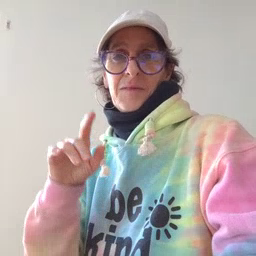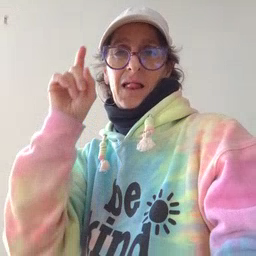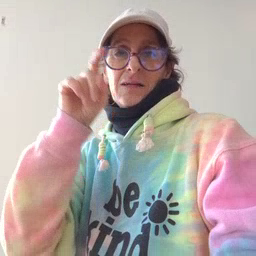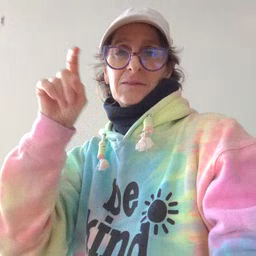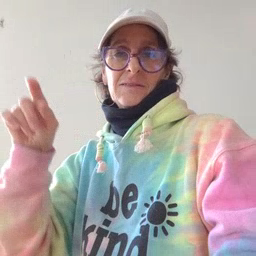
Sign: closet